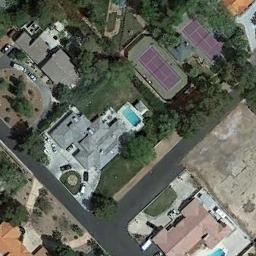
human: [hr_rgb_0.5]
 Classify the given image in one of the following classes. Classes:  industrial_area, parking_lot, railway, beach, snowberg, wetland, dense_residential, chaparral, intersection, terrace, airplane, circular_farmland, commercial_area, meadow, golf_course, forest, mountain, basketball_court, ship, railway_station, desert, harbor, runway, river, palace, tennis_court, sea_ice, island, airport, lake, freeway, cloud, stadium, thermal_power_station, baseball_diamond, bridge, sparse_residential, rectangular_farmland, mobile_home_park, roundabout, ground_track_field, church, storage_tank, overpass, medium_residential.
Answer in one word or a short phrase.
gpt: tennis_court